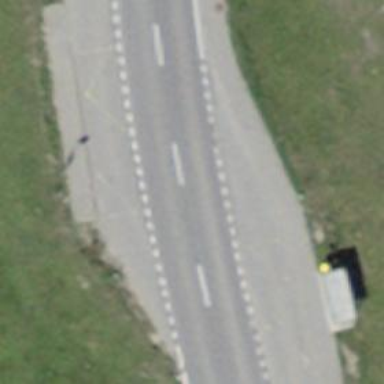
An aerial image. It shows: Bus stop with shelter.